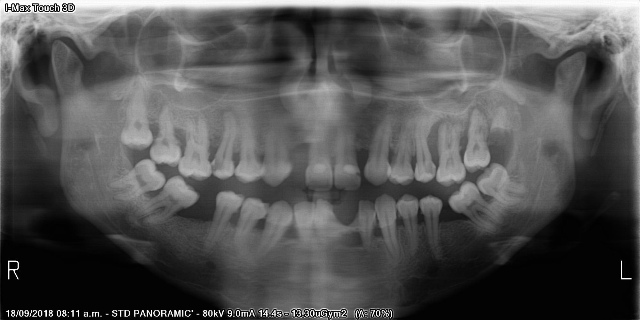
adult